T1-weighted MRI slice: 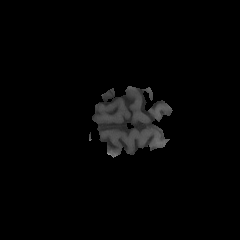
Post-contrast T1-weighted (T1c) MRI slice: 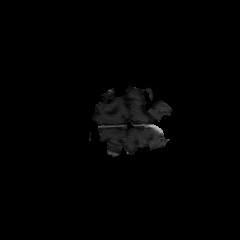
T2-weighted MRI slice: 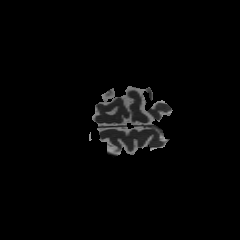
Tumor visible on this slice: no